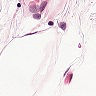
Metastatic tissue present: no